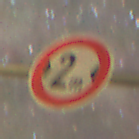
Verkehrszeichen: TatsaechlicheBreite2
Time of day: Night
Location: Outdoor (Suburban)
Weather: Clear
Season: NotSpecified
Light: Artificial